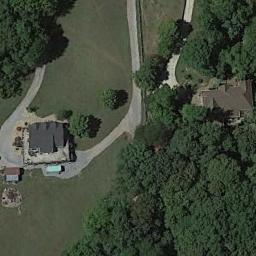
Label: residential